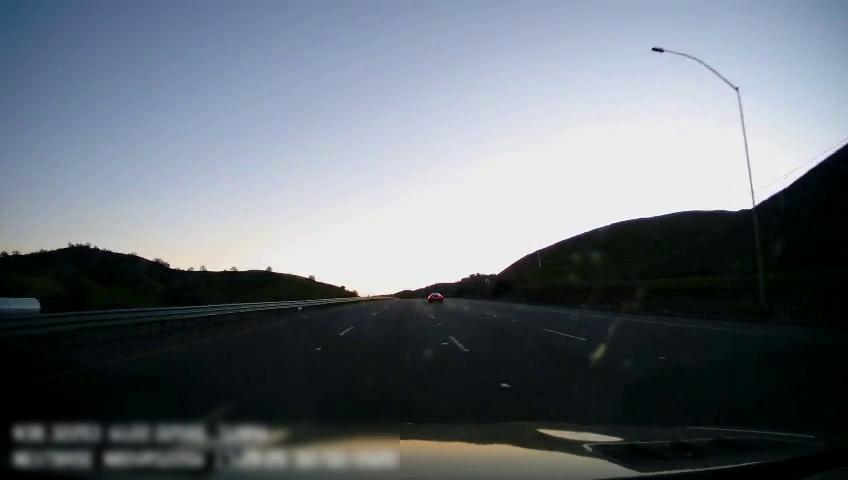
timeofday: Day
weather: Sunny
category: Drivable Space
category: Vehicles | Car
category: Vehicles | Truck
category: Lanes | Current Lane
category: Lanes | Current Lane
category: Lanes | Alternate Lane
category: Lanes | Alternate Lane
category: Lanes | Alternate Lane